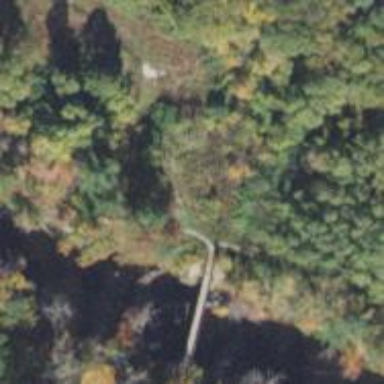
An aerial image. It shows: Footway on bridge.